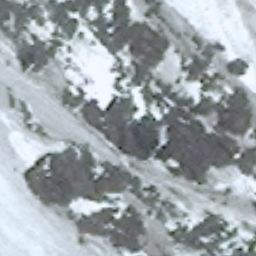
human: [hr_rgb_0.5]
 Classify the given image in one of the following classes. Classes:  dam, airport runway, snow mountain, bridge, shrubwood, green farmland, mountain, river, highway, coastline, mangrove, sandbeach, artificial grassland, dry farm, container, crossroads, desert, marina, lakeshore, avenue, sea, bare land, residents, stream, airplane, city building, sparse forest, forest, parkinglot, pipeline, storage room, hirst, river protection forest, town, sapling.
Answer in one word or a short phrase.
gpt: snow mountain